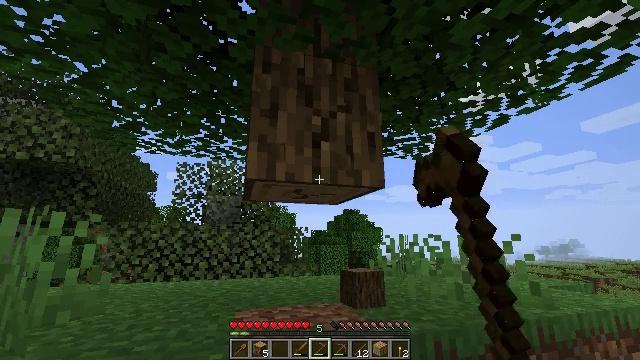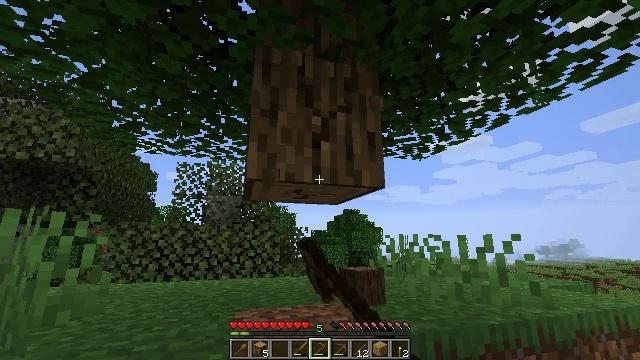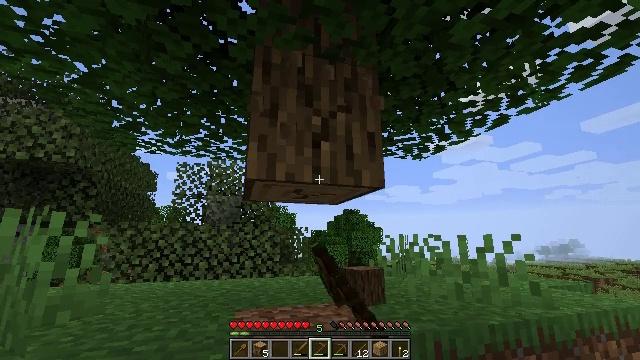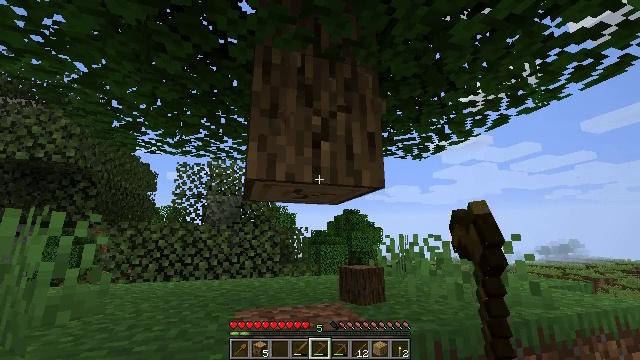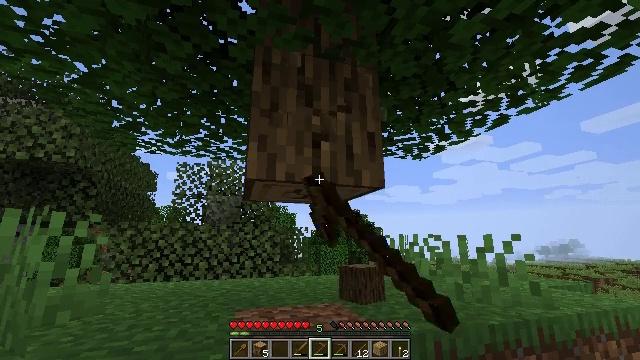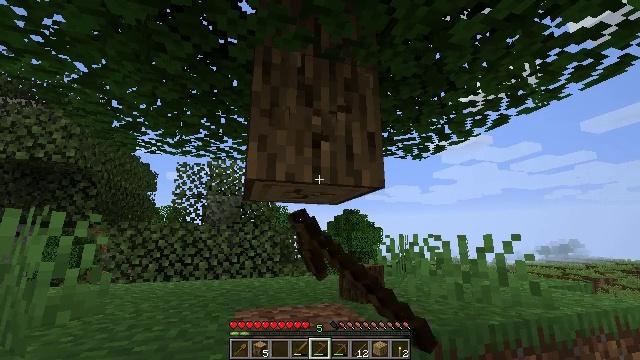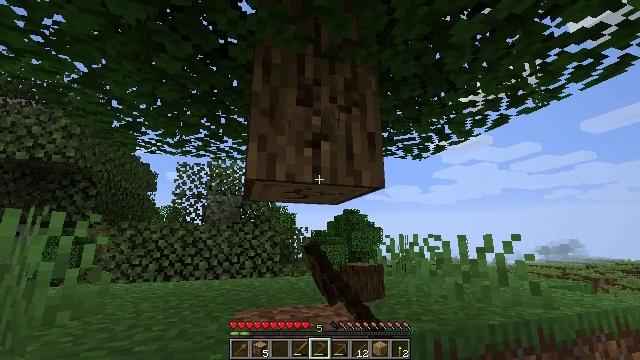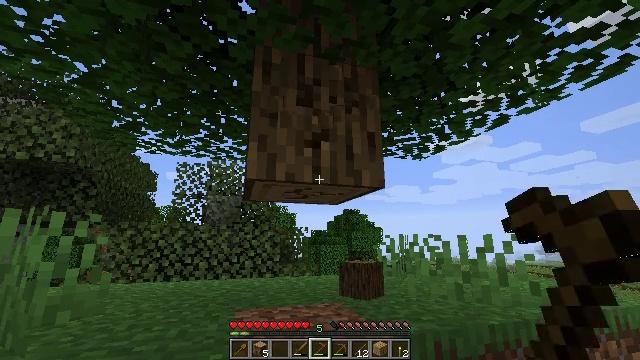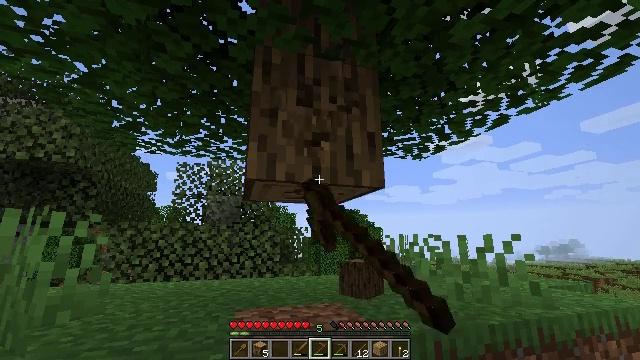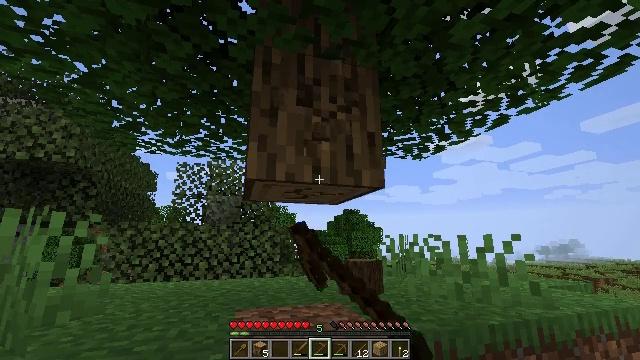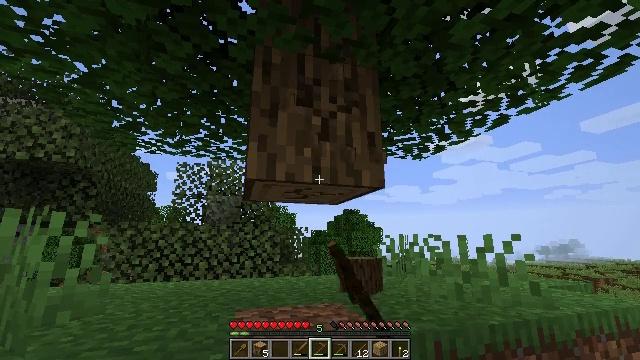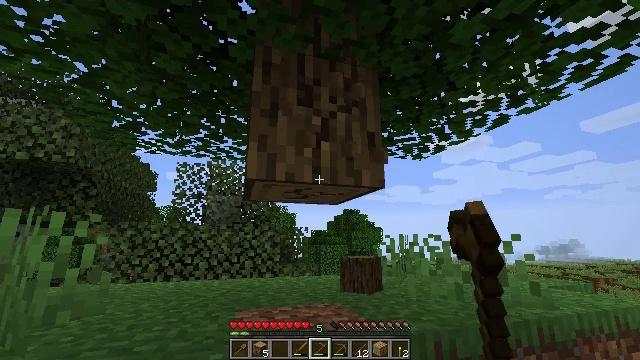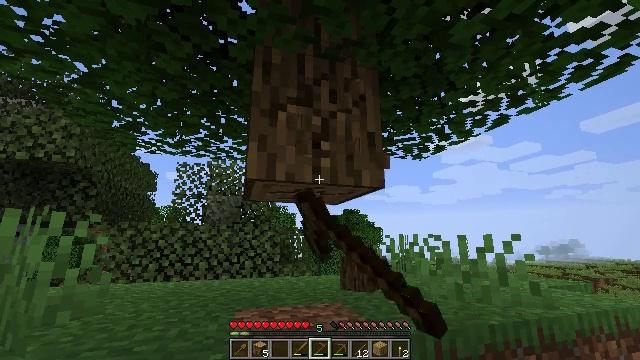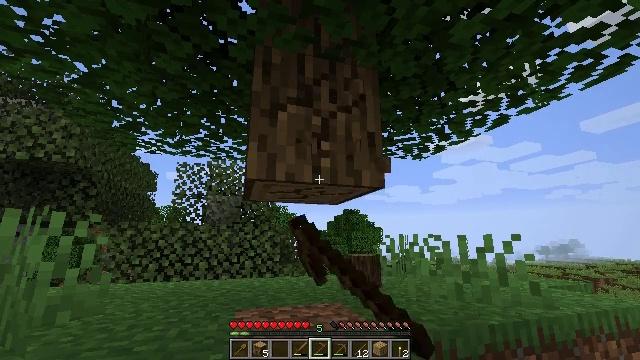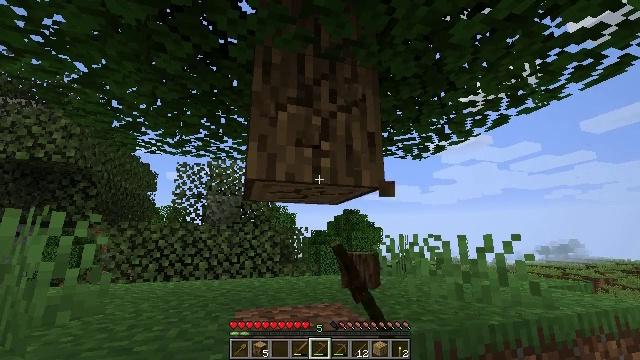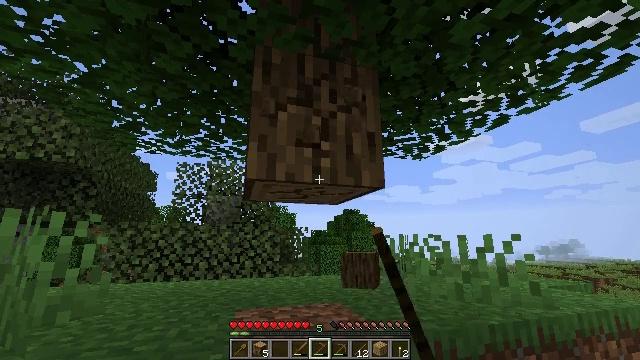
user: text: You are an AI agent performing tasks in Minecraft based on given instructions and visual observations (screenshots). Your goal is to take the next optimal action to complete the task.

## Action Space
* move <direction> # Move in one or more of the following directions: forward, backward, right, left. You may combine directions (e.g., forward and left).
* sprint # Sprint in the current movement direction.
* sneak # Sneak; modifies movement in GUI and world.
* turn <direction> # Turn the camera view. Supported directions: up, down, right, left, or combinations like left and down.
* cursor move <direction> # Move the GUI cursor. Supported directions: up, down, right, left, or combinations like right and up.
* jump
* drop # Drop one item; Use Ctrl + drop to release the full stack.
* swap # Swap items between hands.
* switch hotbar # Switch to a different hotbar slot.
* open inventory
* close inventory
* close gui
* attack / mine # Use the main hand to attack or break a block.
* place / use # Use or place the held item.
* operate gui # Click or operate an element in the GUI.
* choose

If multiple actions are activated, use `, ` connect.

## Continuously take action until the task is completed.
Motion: motion action
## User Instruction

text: Collect oak log for crafting.
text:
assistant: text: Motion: attack / mine
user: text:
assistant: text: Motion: attack / mine
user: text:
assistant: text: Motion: attack / mine
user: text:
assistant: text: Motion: attack / mine
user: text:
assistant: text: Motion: attack / mine
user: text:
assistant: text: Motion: attack / mine
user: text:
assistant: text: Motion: attack / mine
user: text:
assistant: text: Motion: attack / mine
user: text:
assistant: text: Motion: attack / mine
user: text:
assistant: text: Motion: attack / mine
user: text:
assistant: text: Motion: attack / mine
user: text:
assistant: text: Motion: attack / mine
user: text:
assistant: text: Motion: attack / mine
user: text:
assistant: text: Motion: attack / mine
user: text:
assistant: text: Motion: attack / mine
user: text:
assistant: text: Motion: attack / mine
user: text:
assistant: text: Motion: attack / mine
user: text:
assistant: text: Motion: attack / mine
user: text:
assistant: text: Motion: attack / mine
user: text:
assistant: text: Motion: attack / mine
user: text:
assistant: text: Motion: attack / mine
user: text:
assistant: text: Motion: attack / mine
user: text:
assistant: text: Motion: attack / mine
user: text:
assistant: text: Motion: attack / mine
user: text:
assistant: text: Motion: attack / mine
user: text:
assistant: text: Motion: attack / mine
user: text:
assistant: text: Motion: attack / mine
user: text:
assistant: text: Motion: attack / mine
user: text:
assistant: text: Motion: attack / mine
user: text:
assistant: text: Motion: attack / mine